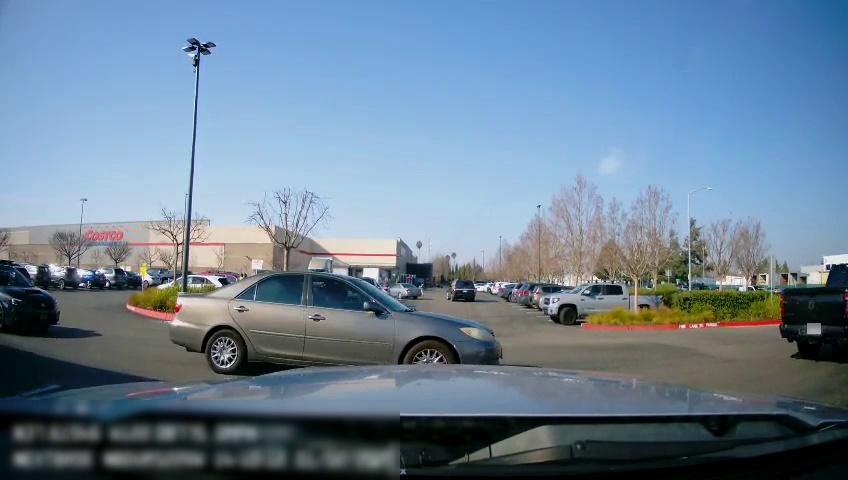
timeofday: Day
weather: Sunny
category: Drivable Space
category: Vehicles | Truck
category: Vehicles | Car
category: Vehicles | Car
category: Vehicles | SUV
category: Vehicles | SUV
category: Vehicles | Truck
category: Vehicles | SUV
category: Vehicles | SUV
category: Vehicles | SUV
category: Vehicles | SUV
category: Vehicles | SUV
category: Vehicles | Car
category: Vehicles | Car
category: Vehicles | SUV
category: Vehicles | Truck
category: Vehicles | SUV
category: Vehicles | SUV
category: Vehicles | SUV
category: Vehicles | SUV
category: Vehicles | Car
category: Vehicles | Car
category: Traffic | Signs